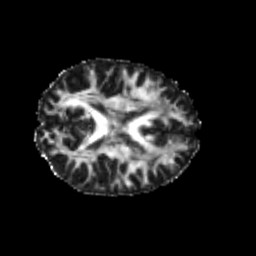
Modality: FA
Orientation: axial
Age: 23
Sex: female
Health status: healthy
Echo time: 0.074 s